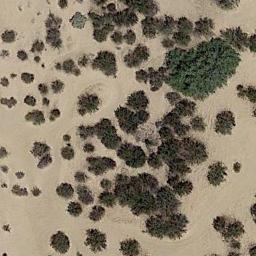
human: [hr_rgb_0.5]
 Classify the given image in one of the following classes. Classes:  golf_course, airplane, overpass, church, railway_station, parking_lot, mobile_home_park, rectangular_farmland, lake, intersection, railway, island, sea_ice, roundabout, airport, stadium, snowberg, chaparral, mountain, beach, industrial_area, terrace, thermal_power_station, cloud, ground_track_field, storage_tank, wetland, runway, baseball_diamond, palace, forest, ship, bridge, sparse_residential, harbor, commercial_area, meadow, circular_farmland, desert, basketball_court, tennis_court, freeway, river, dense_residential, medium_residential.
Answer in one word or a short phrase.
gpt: chaparral